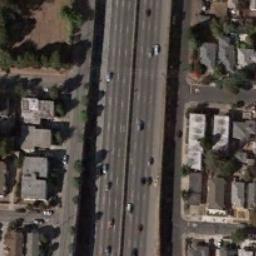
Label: freeway